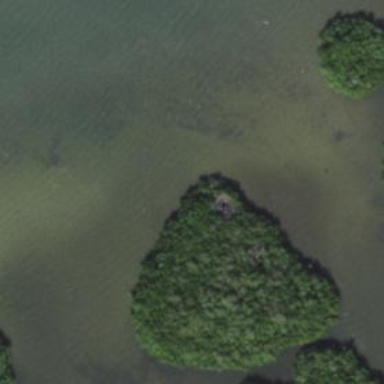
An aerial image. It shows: Islet.